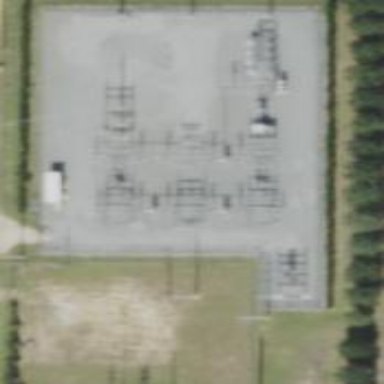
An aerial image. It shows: Switch for power supply.